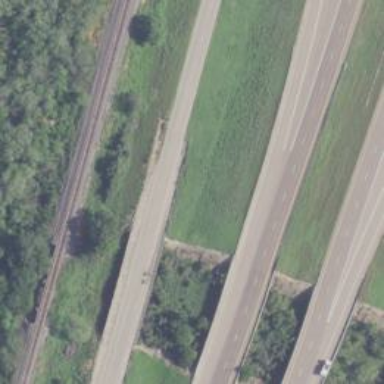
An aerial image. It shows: Tertiary road on asphalt surface on bridge.